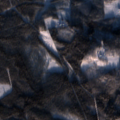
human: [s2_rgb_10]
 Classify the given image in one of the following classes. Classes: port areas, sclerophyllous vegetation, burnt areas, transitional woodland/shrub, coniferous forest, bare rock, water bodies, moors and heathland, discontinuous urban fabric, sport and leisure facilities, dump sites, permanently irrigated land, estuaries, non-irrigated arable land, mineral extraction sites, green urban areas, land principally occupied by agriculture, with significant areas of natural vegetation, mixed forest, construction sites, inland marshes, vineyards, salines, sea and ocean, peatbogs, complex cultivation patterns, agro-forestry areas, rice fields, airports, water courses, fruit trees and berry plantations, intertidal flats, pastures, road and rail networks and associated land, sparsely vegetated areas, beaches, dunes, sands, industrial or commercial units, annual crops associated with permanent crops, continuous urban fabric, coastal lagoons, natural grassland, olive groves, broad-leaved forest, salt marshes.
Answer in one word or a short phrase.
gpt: broad-leaved forest, coniferous forest, mixed forest, transitional woodland/shrub